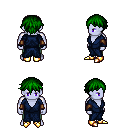
a pixel art fantasy rpg character, male body template, dark elf, purple skin, blue robe, teal pants, green short bangs hairstyle, cloth bracers, gold boots, four views (front, back, left, right), 2x2 character sprite sheet, small pixel art, hard edges, no anti-aliasing